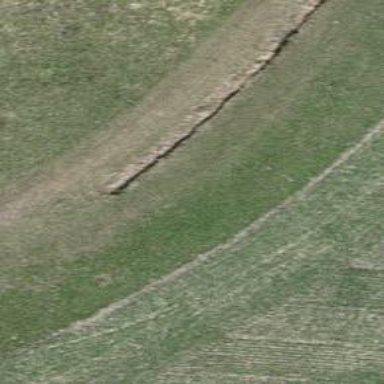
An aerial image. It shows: Culvert tunnel.